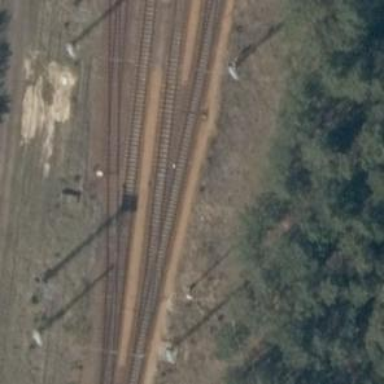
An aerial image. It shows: Railway switch.